Interaction volume radius: 10 \u00c5
Interaction volume height: 10 \u00c5
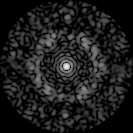
Disorder parameter: 0.71